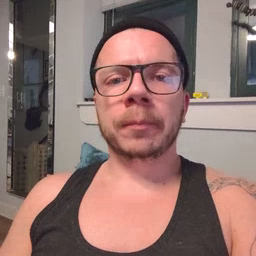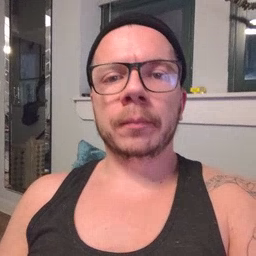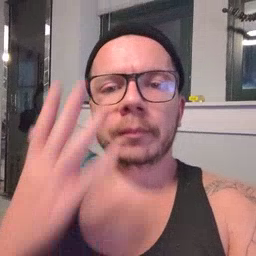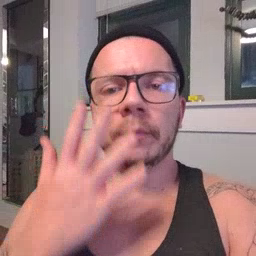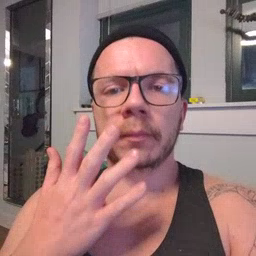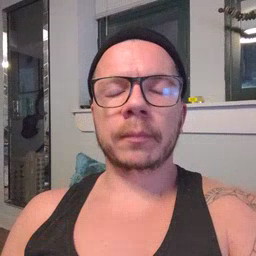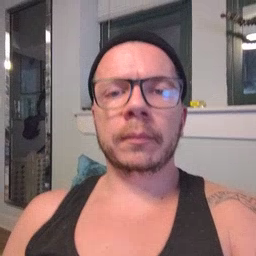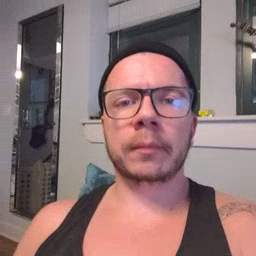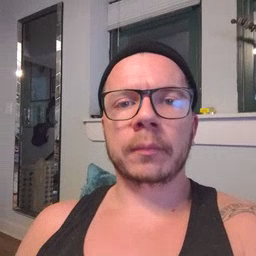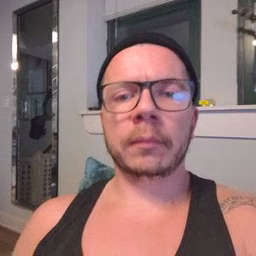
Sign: sad